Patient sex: F
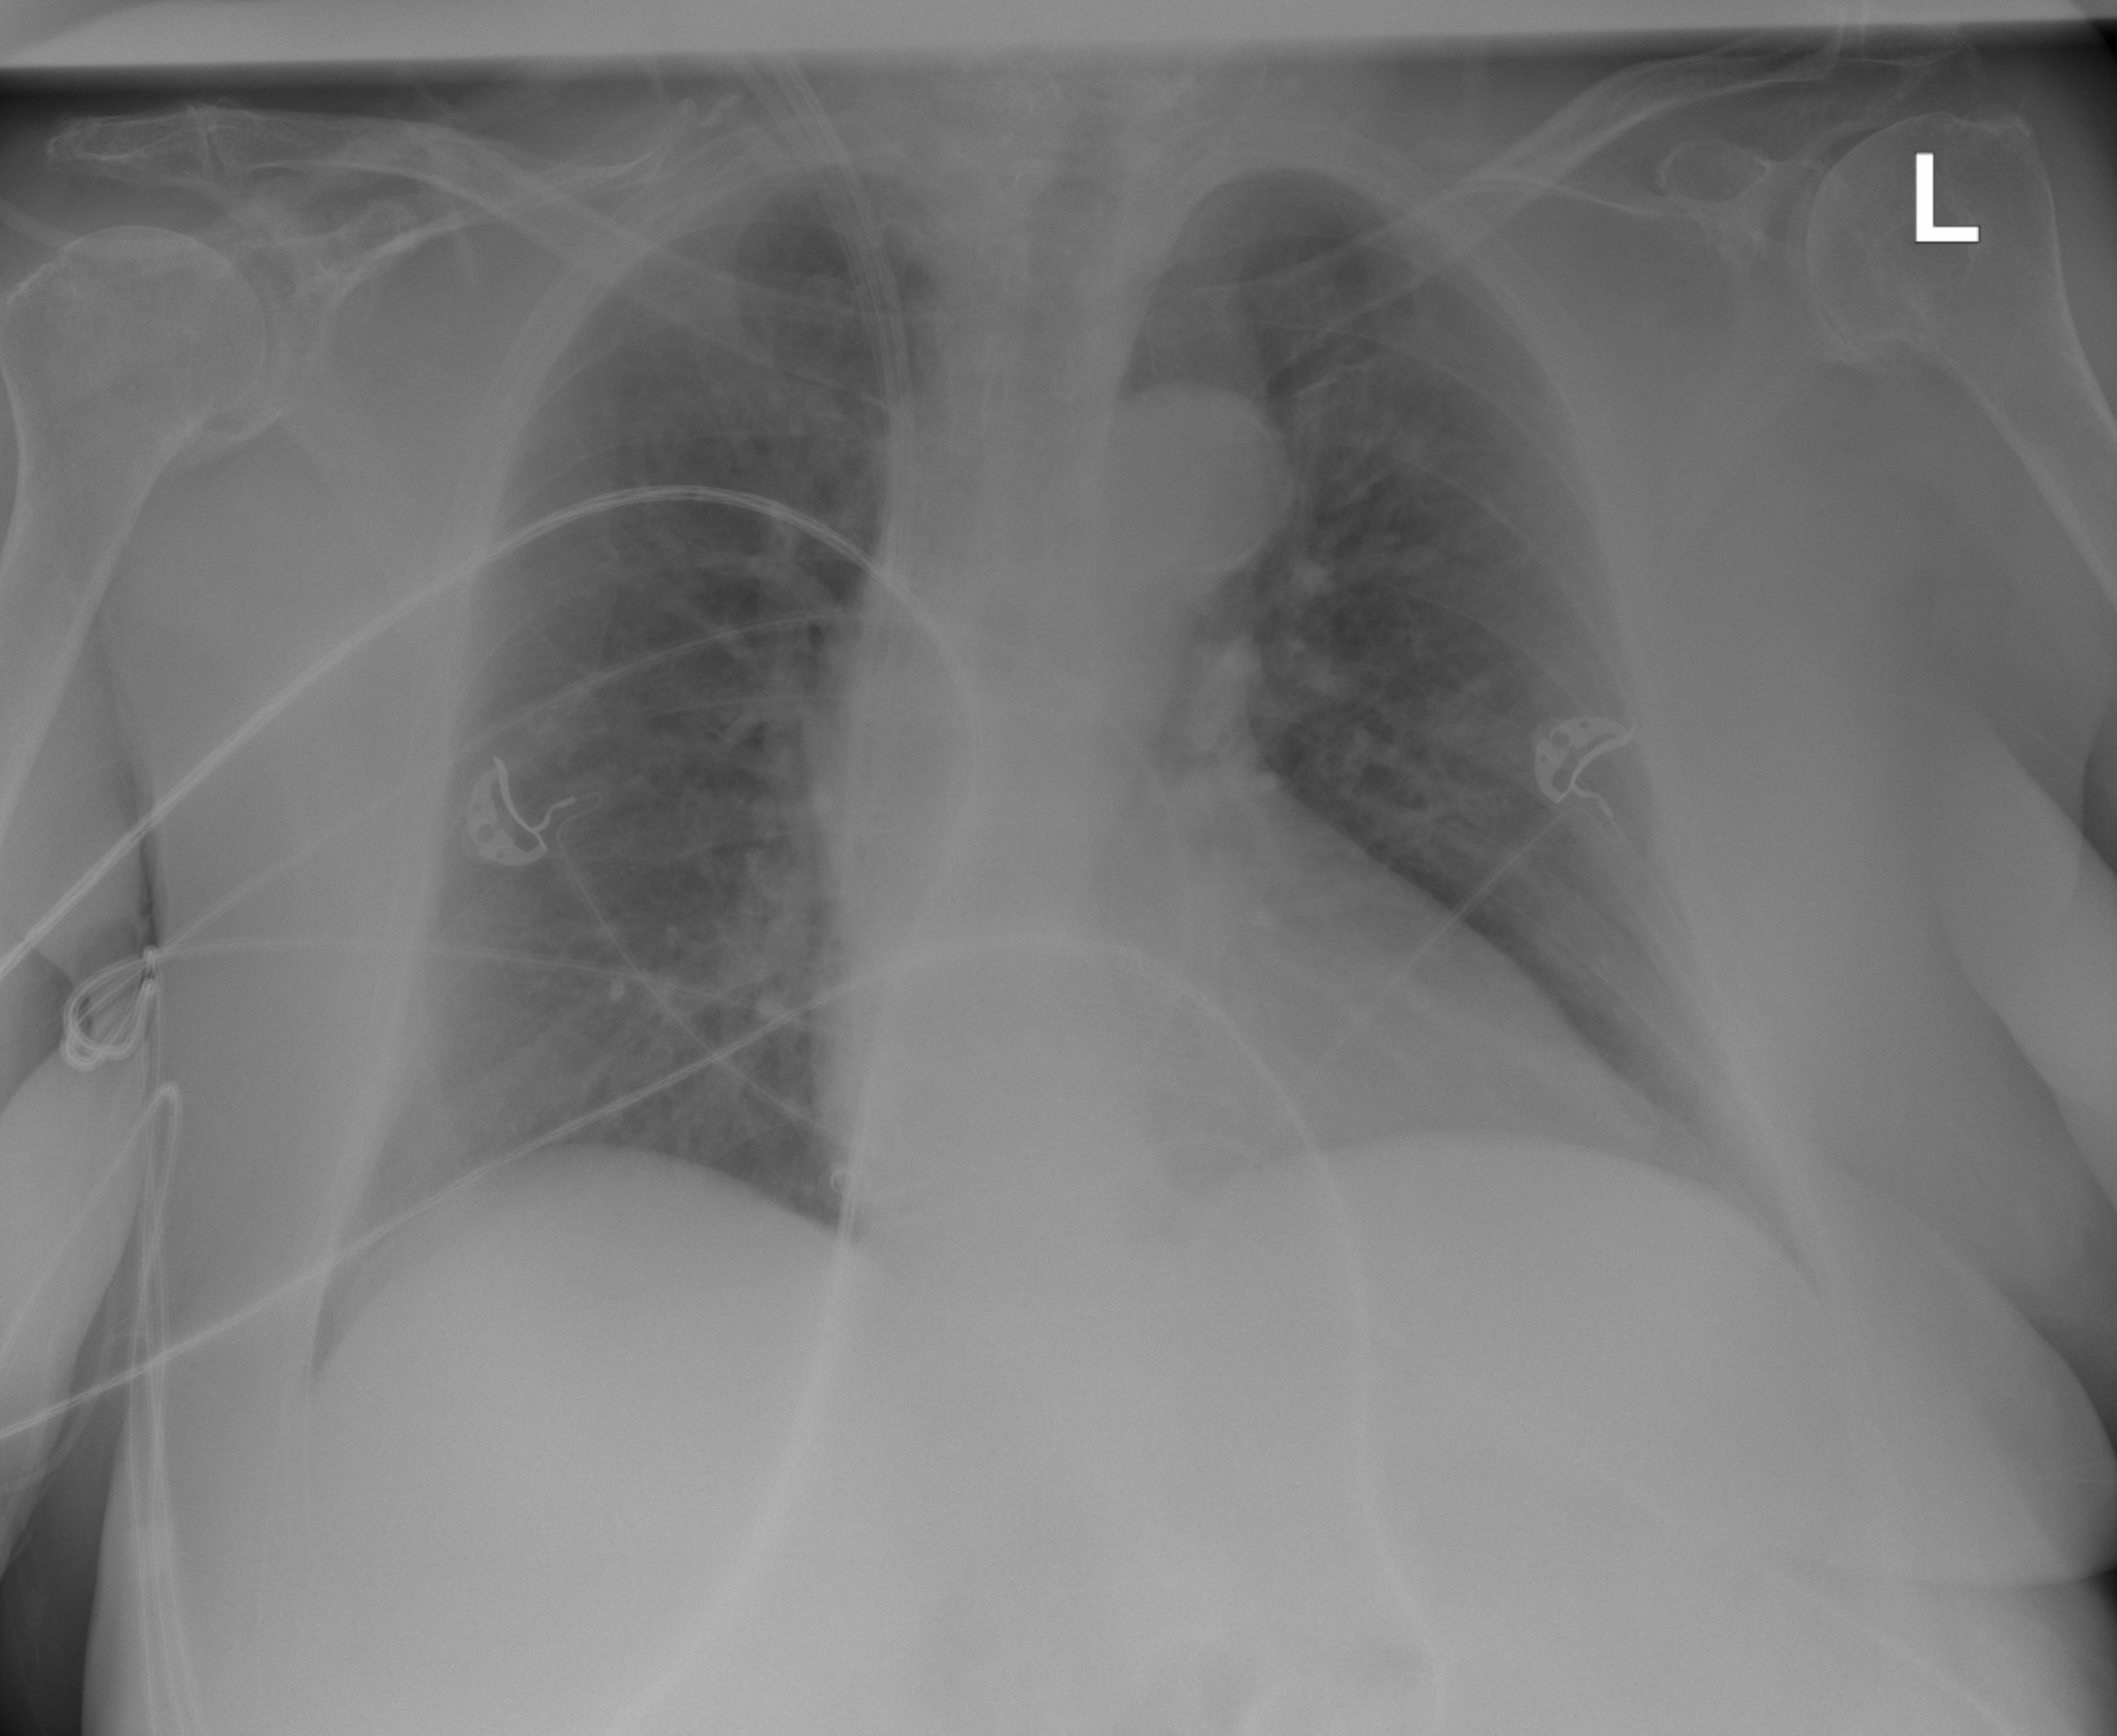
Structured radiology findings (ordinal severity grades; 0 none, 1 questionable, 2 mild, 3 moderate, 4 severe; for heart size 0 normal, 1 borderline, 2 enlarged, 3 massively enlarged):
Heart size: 2
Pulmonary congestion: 1
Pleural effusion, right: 0
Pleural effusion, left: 0
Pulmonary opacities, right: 0
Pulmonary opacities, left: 0
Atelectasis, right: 1
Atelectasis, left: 1